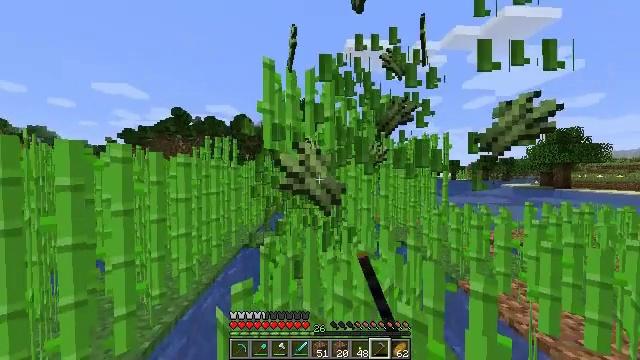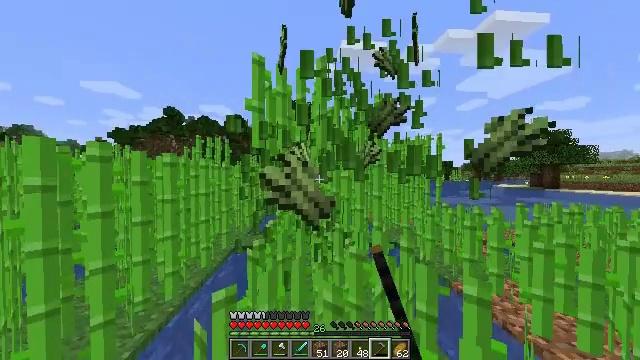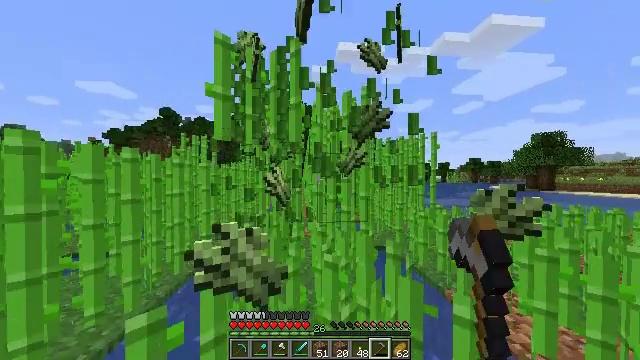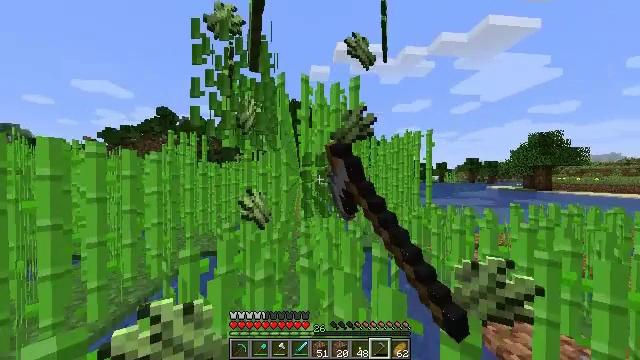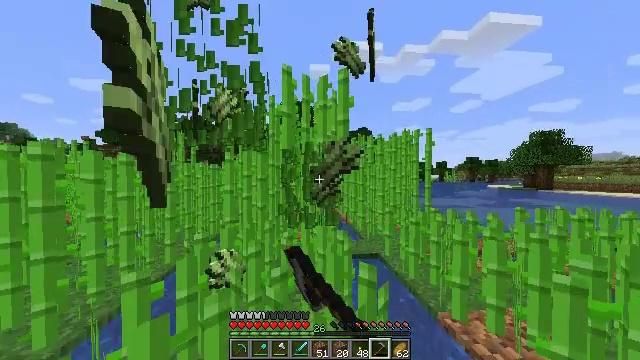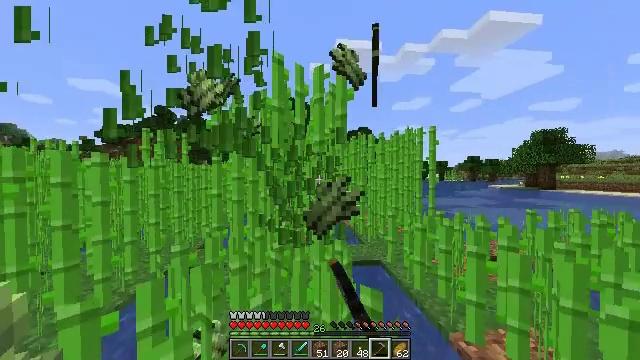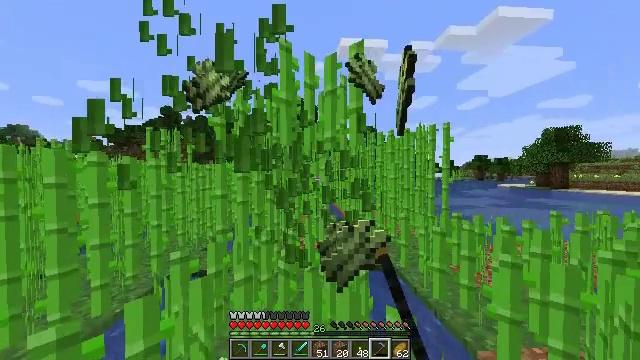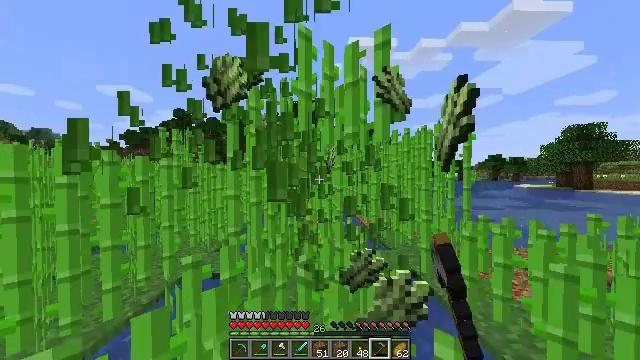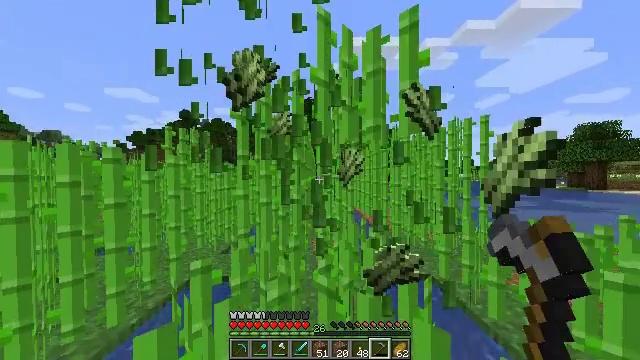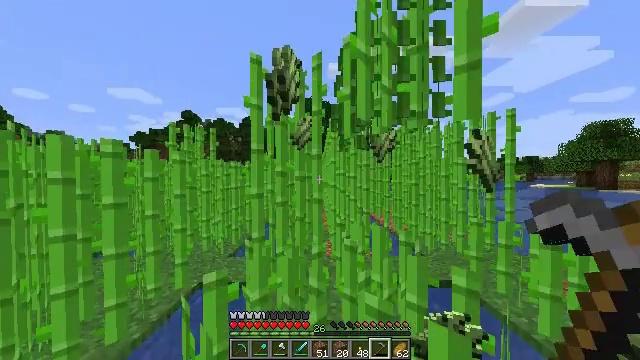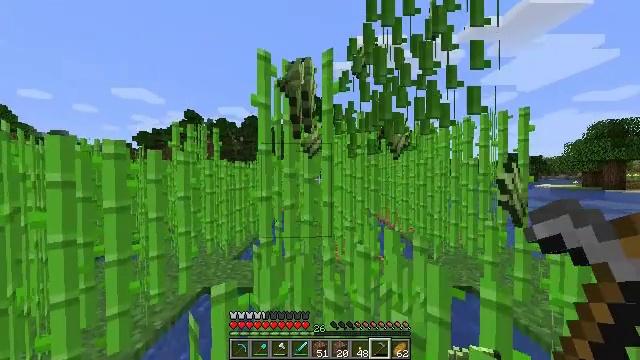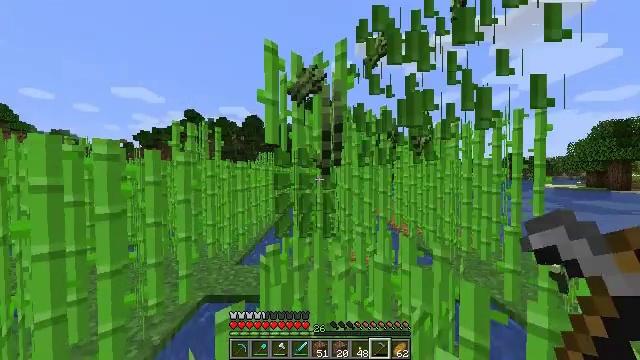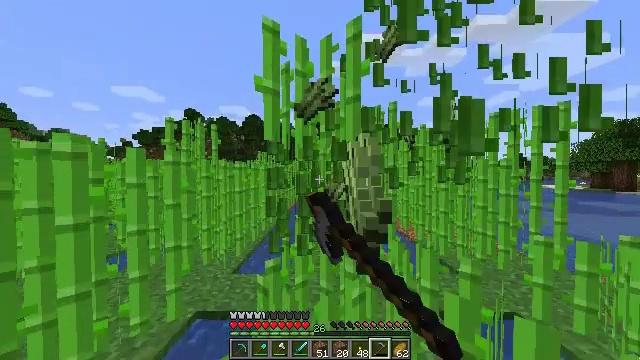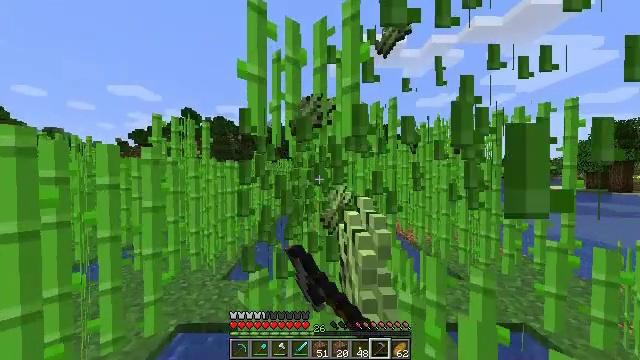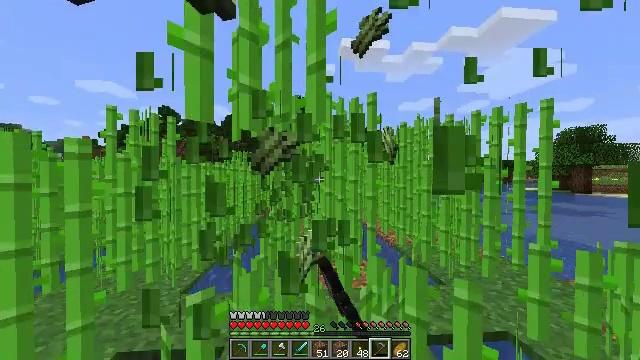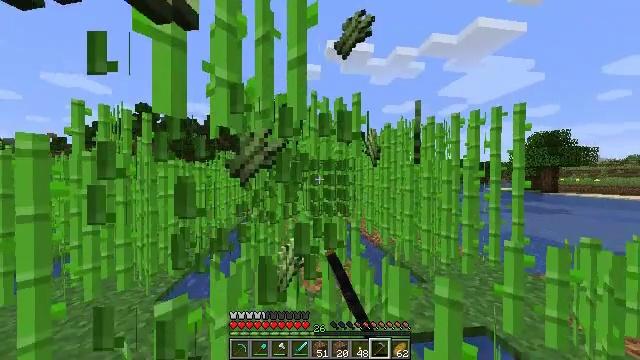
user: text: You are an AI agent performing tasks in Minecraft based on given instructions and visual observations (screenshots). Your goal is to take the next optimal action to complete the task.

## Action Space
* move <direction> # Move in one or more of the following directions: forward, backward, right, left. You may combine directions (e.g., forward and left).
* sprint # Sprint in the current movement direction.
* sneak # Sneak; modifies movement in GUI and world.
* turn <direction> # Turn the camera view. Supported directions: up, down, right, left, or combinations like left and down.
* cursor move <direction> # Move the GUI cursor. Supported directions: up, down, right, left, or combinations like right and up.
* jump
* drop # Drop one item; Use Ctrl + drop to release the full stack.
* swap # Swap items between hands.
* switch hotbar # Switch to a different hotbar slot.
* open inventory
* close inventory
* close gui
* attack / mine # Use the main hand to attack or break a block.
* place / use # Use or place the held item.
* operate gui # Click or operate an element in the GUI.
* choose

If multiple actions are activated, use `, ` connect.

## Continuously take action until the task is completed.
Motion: motion action
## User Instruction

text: Break the sugar cane.
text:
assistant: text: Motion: move forward and move right, sprint, turn right, attack / mine
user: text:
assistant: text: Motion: move forward and move right, sprint, attack / mine
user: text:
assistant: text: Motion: move forward and move right, sprint, attack / mine
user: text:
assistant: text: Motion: move forward, sprint, attack / mine
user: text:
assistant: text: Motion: move forward, sprint, attack / mine
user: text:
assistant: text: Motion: move forward and move left, sprint, turn left, attack / mine
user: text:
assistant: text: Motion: move forward and move left, sprint, turn left, attack / mine
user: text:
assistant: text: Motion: move forward and move left, sprint, turn left, attack / mine
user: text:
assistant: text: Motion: move forward and move left, sprint, attack / mine
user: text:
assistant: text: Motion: move forward and move left, sprint, attack / mine
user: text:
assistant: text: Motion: move forward, sprint, attack / mine
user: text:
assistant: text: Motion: move forward, sprint, attack / mine
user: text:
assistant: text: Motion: move forward and move right, sprint, attack / mine
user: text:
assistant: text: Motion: move forward and move right, sprint, turn right, attack / mine
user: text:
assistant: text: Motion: move forward and move right, sprint, turn right, attack / mine
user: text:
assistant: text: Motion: move forward and move right, sprint, attack / mine
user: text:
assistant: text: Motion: move forward and move left, sprint, attack / mine
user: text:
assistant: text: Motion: move forward and move left, sprint, attack / mine
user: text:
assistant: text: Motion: move forward and move left, sprint, turn left, attack / mine
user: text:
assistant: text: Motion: move forward and move left, sprint, attack / mine
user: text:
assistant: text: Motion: move forward and move left, sprint, attack / mine
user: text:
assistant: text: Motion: move forward, sprint, turn left, attack / mine
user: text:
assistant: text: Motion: move forward, sprint, turn left, attack / mine
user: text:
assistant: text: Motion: move forward, sprint, turn left, attack / mine
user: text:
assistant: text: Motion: move forward, sprint, attack / mine
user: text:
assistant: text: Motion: move forward and move right, sprint, attack / mine
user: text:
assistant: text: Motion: move forward and move right, sprint, turn right, attack / mine
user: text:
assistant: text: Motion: move forward and move right, sprint, turn right, attack / mine
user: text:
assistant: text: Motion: move forward and move right, sprint, turn right, attack / mine
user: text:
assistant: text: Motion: move forward and move right, sprint, attack / mine